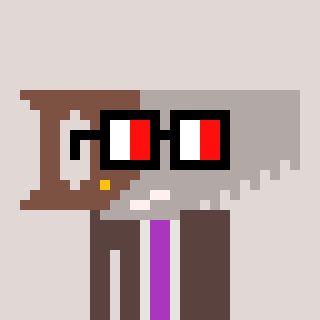
a pixel art character with square glasses with black frames and red eyes, a saw-shaped head and a darkbrown-colored body on a warm background